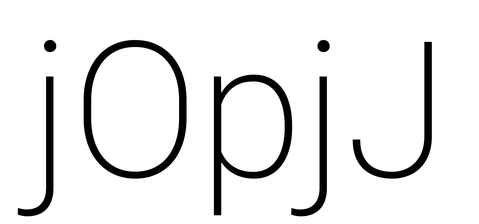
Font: Roboto_ExtraLight